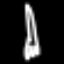
Label: fork